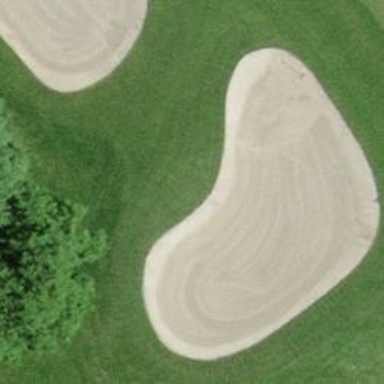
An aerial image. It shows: Sand bunker on golf course.